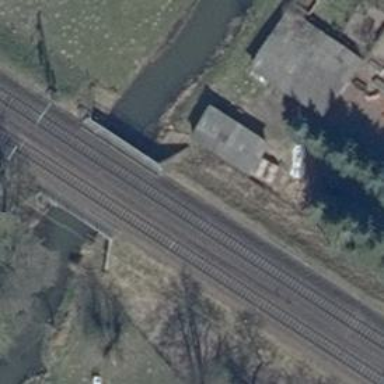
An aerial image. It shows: Bridge over electrified railway with contact lines.